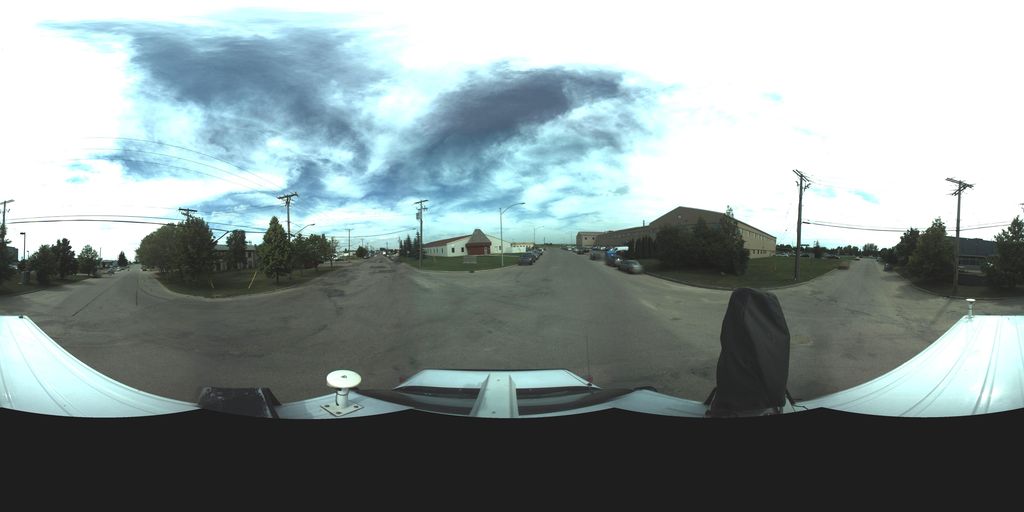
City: saskatoon